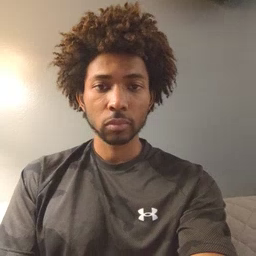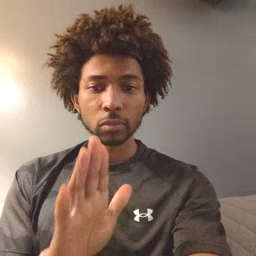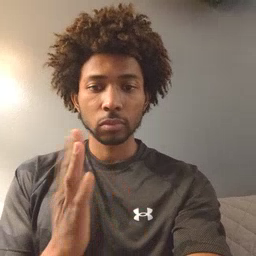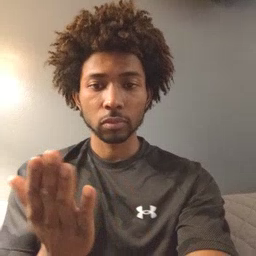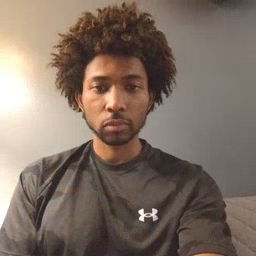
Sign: book